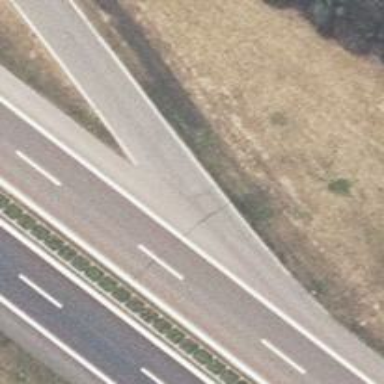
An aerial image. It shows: Asphalt road designated for service vehicles.